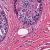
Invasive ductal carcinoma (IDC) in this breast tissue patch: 0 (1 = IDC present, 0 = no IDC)